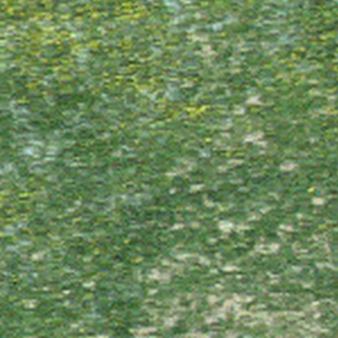
Label: other